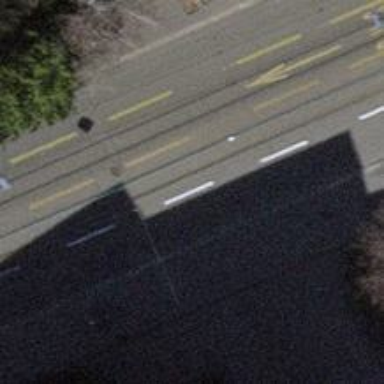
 and there are tram tracks embedded in the road."